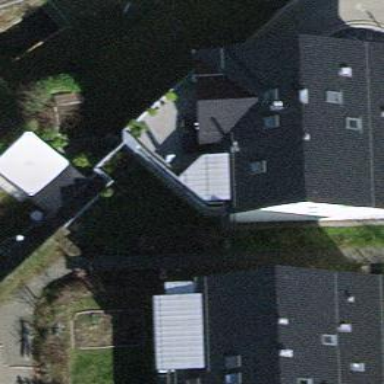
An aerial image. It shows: Image showing building with apartments.